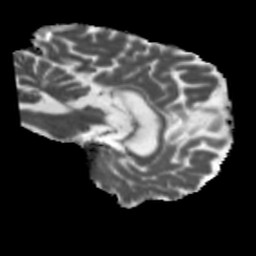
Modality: MD
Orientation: sagittal
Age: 51
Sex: male
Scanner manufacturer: siemens
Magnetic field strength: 3 T
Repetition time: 5.47 s
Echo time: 0.0854 s